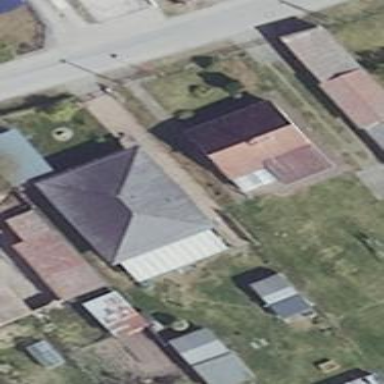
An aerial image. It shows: Simple and straightforward house.